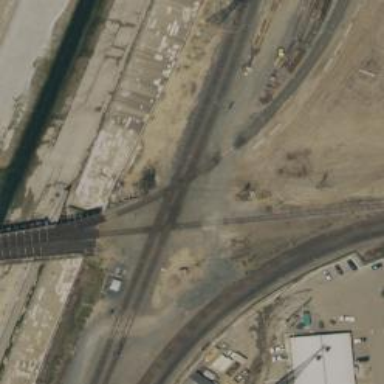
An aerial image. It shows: Railway crossing.